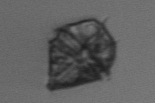
Label: Protoperidinium